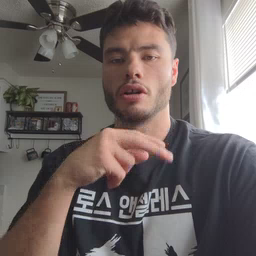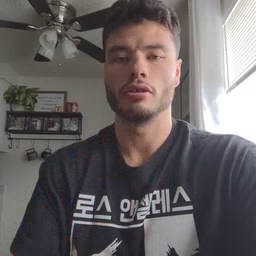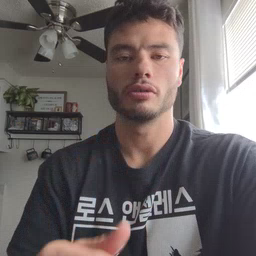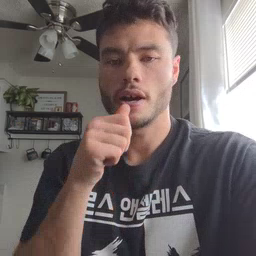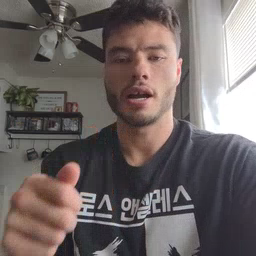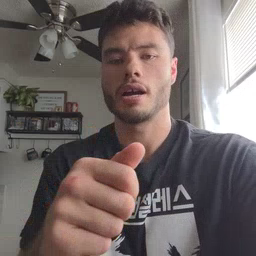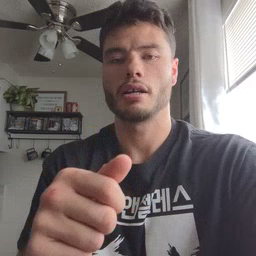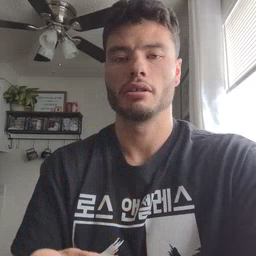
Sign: hide